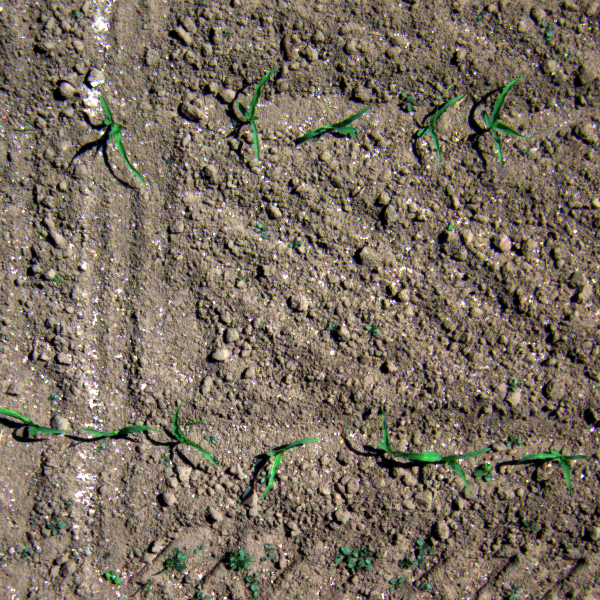
Acquisition date: 2023-05-30
Tile: 0720
Annotated plant instances:
label: maize
label: maize
label: maize
label: maize
label: amaranth
label: amaranth
label: amaranth
label: maize
label: amaranth
label: amaranth
label: maize
label: amaranth
label: amaranth
label: amaranth
label: maize
label: maize
label: amaranth
label: amaranth
label: amaranth
label: maize
label: maize
label: amaranth
label: amaranth
label: maize
label: amaranth
label: amaranth
label: maize
label: amaranth
label: maize
label: amaranth
label: amaranth
label: amaranth
label: amaranth
label: amaranth
label: amaranth
label: amaranth
label: quickweed
label: amaranth
label: amaranth
label: amaranth
label: amaranth
label: amaranth
label: amaranth
label: amaranth
label: amaranth
label: amaranth
label: amaranth
label: amaranth
label: amaranth
label: weed_other
label: amaranth
label: weed_other
label: amaranth
label: amaranth
label: barnyard_grass
label: barnyard_grass
label: barnyard_grass
label: weed_other
label: amaranth
label: weed_other
label: barnyard_grass
label: weed_other